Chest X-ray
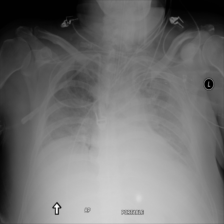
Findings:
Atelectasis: negative
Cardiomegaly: negative
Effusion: negative
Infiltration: negative
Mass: negative
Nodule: negative
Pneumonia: negative
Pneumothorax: negative
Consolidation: negative
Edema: negative
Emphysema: negative
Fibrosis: negative
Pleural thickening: negative
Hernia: negative